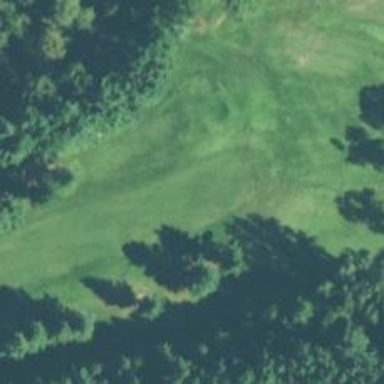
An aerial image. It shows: Golf hole.